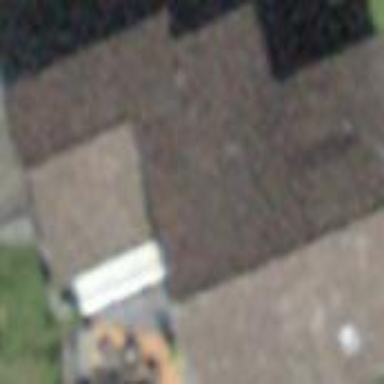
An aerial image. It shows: Detached building.